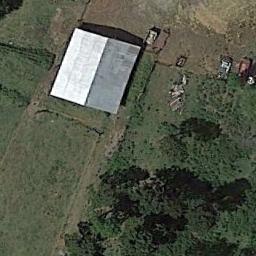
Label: sparse_residential